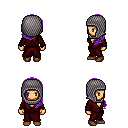
a pixel art fantasy rpg character, female body template, human, tanned skin, red robe, gold greaves, purple left-swept hairstyle, chain hood, brown shoes, four views (front, back, left, right), 2x2 character sprite sheet, small pixel art, hard edges, no anti-aliasing